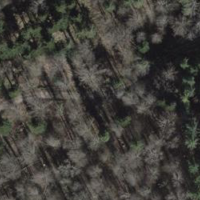
EUNIS habitat code: 44
Species observed at this site:
Cardamine heptaphylla